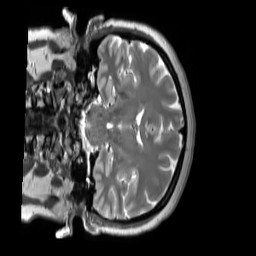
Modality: T2w
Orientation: coronal
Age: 44
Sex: female
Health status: ill
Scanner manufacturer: siemens
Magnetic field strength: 3 T
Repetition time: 2.8 s
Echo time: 0.326 s